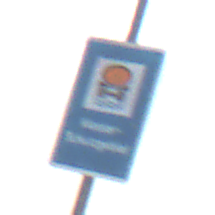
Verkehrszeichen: Wasserschutzgebiet
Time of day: SunriseSunset
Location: Outdoor (Nature)
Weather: PartlyCloudy
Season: NotSpecified
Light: Natural